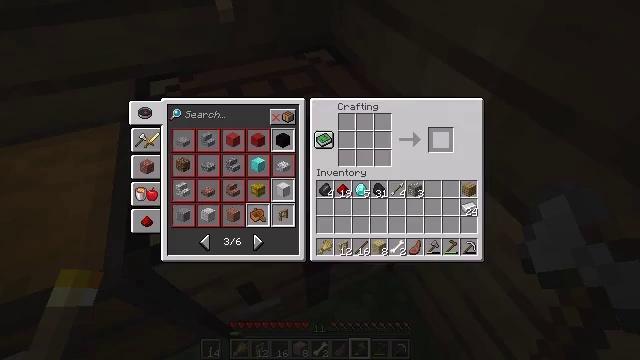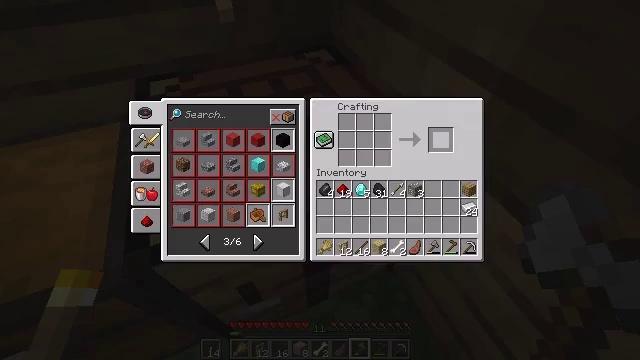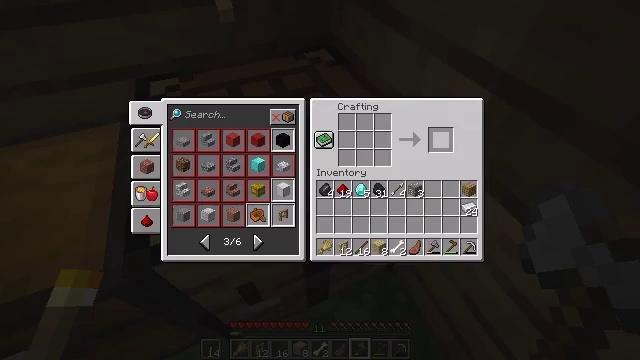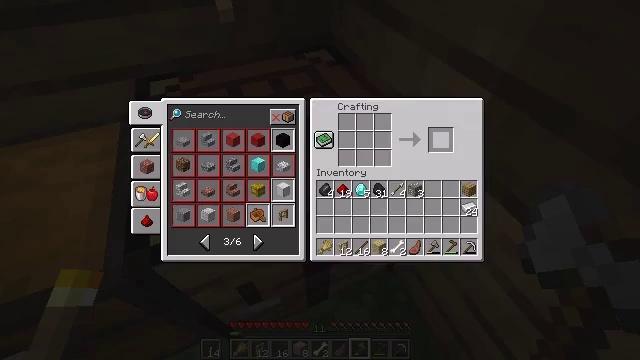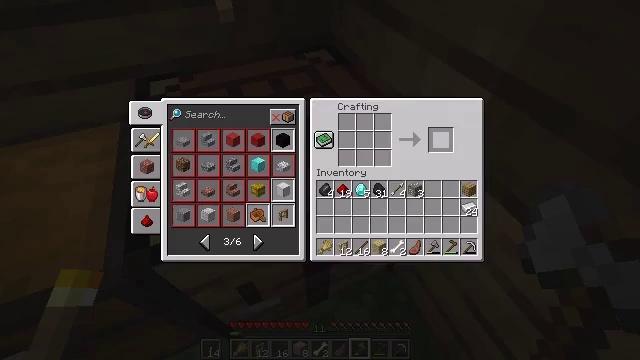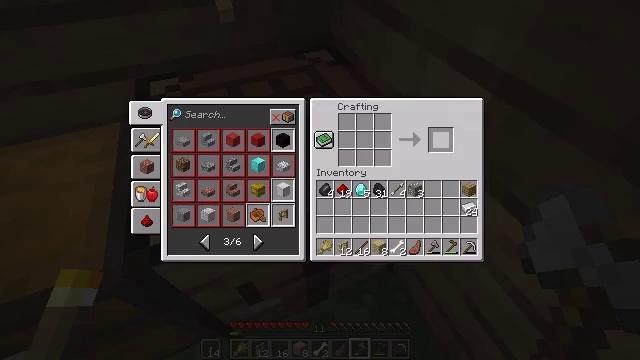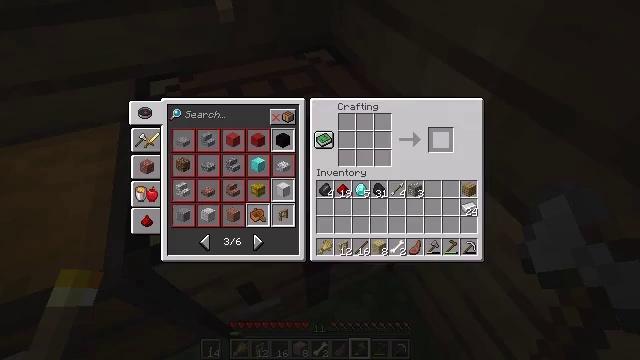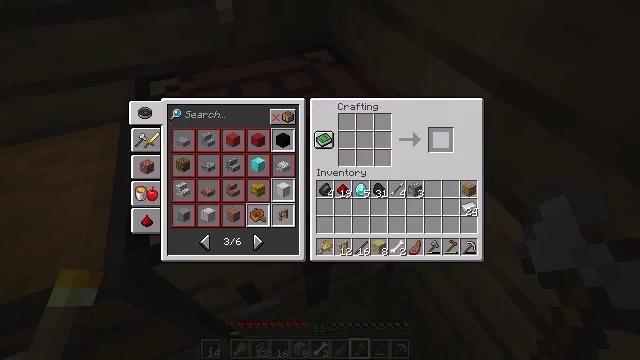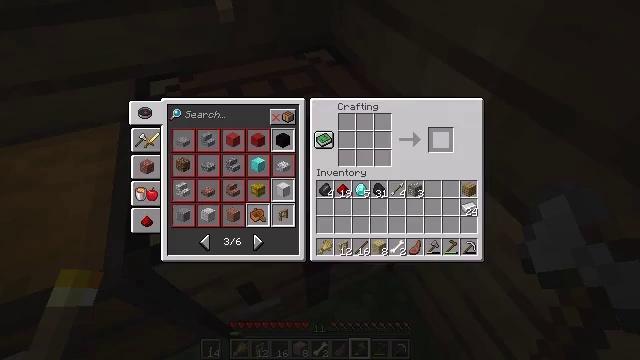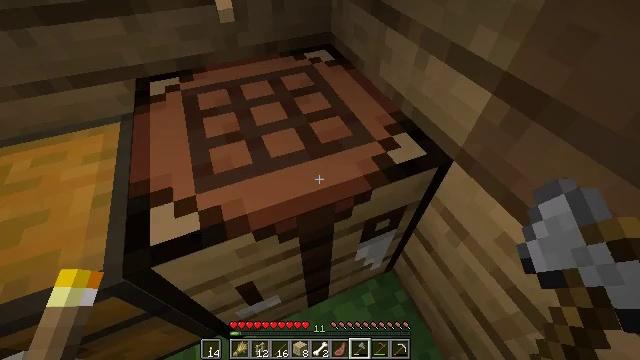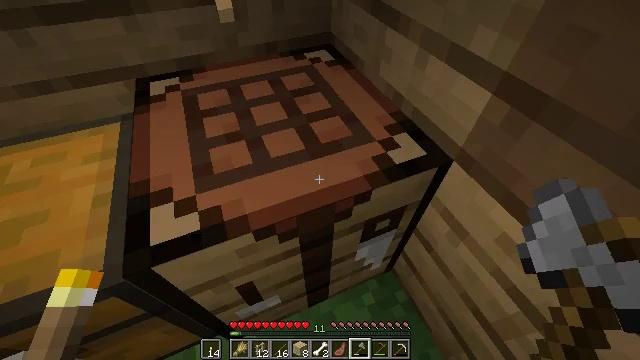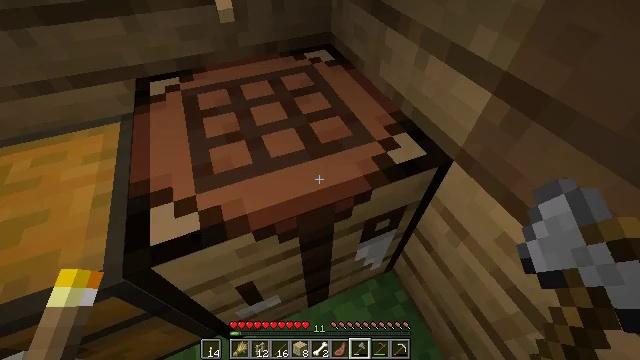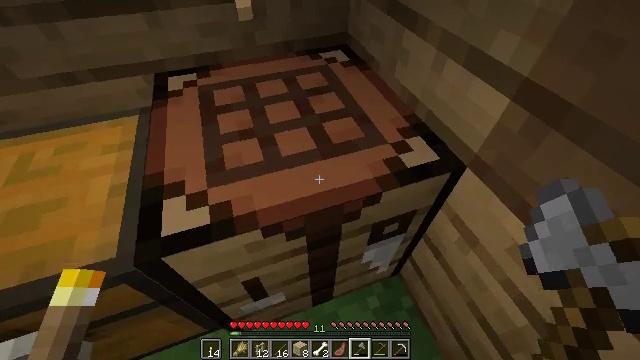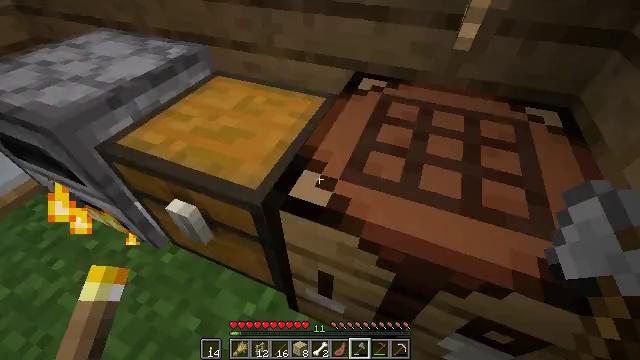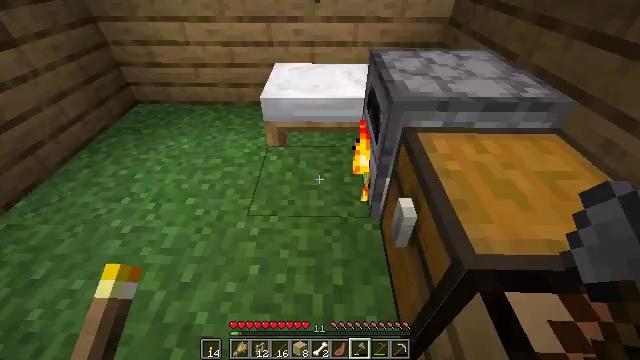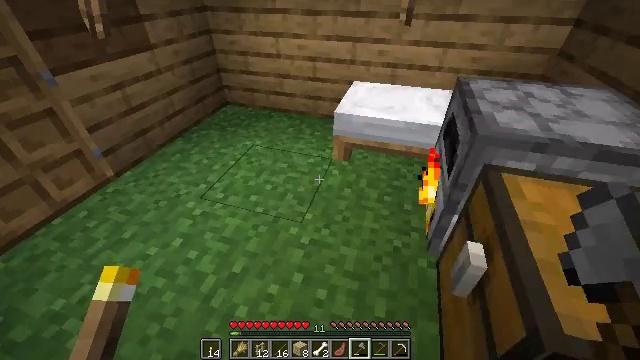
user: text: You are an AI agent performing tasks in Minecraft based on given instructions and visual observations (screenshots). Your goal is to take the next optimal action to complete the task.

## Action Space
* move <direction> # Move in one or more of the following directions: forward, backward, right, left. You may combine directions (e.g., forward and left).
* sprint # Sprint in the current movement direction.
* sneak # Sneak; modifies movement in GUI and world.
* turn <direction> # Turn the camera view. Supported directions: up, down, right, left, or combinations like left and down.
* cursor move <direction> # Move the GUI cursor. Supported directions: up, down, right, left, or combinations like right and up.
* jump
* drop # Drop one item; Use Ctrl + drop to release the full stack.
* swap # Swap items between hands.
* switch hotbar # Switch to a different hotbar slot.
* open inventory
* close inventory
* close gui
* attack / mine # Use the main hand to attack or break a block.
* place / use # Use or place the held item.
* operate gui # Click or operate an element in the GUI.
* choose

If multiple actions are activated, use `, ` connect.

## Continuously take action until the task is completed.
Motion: motion action
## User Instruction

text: Open a crafting table to make a birch fence gate.
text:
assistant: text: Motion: sneak, open gui
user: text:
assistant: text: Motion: sneak
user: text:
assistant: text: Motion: sneak
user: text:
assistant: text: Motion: sneak
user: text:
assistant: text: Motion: no_op
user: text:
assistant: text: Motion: no_op
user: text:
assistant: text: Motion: no_op
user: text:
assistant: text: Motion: no_op
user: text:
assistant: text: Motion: no_op
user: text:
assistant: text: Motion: close gui
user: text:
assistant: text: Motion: open inventory
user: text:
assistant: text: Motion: turn left
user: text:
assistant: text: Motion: turn left and up
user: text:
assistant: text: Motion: turn left and up
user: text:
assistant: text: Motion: move forward and move left, turn left and up
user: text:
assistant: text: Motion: move forward and move left
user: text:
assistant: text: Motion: move forward and move left
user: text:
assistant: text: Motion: move forward and move left
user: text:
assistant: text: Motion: move forward, turn left
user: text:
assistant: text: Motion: move forward, turn left and up
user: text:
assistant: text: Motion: turn right
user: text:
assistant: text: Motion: turn right
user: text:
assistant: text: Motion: turn right
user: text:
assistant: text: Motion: move right, turn right and up
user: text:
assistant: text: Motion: move right, turn up
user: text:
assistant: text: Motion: move forward and move right
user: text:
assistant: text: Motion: move forward and move right
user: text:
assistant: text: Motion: move forward and move right
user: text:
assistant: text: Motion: move forward and move right
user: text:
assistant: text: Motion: move forward, turn down